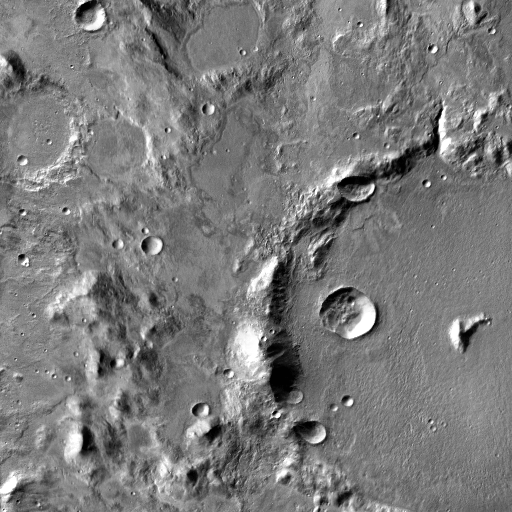
Crater classes present: Background, Other, Layered, Buried, Secondary